Interaction volume radius: 10 \u00c5
Interaction volume height: 25 \u00c5
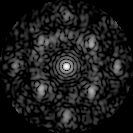
Disorder parameter: 0.5535